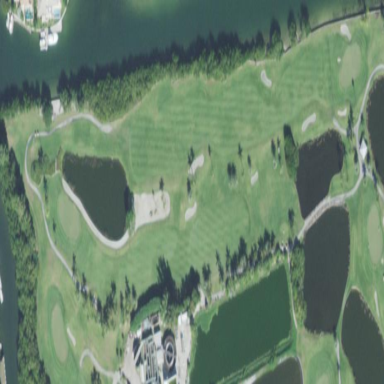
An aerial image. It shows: Area of rough grass used for golf.